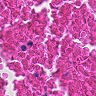
Metastatic tissue present: no